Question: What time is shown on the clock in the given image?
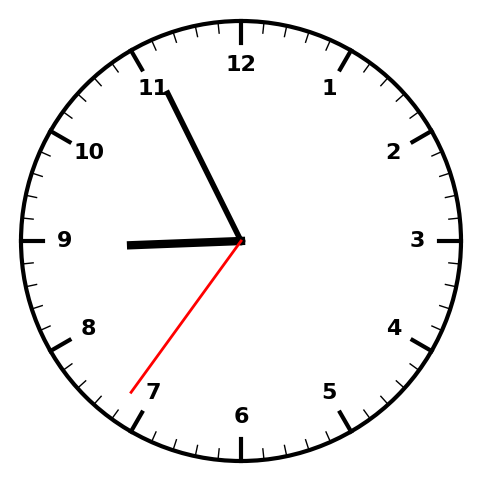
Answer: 08:55:36